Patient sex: F
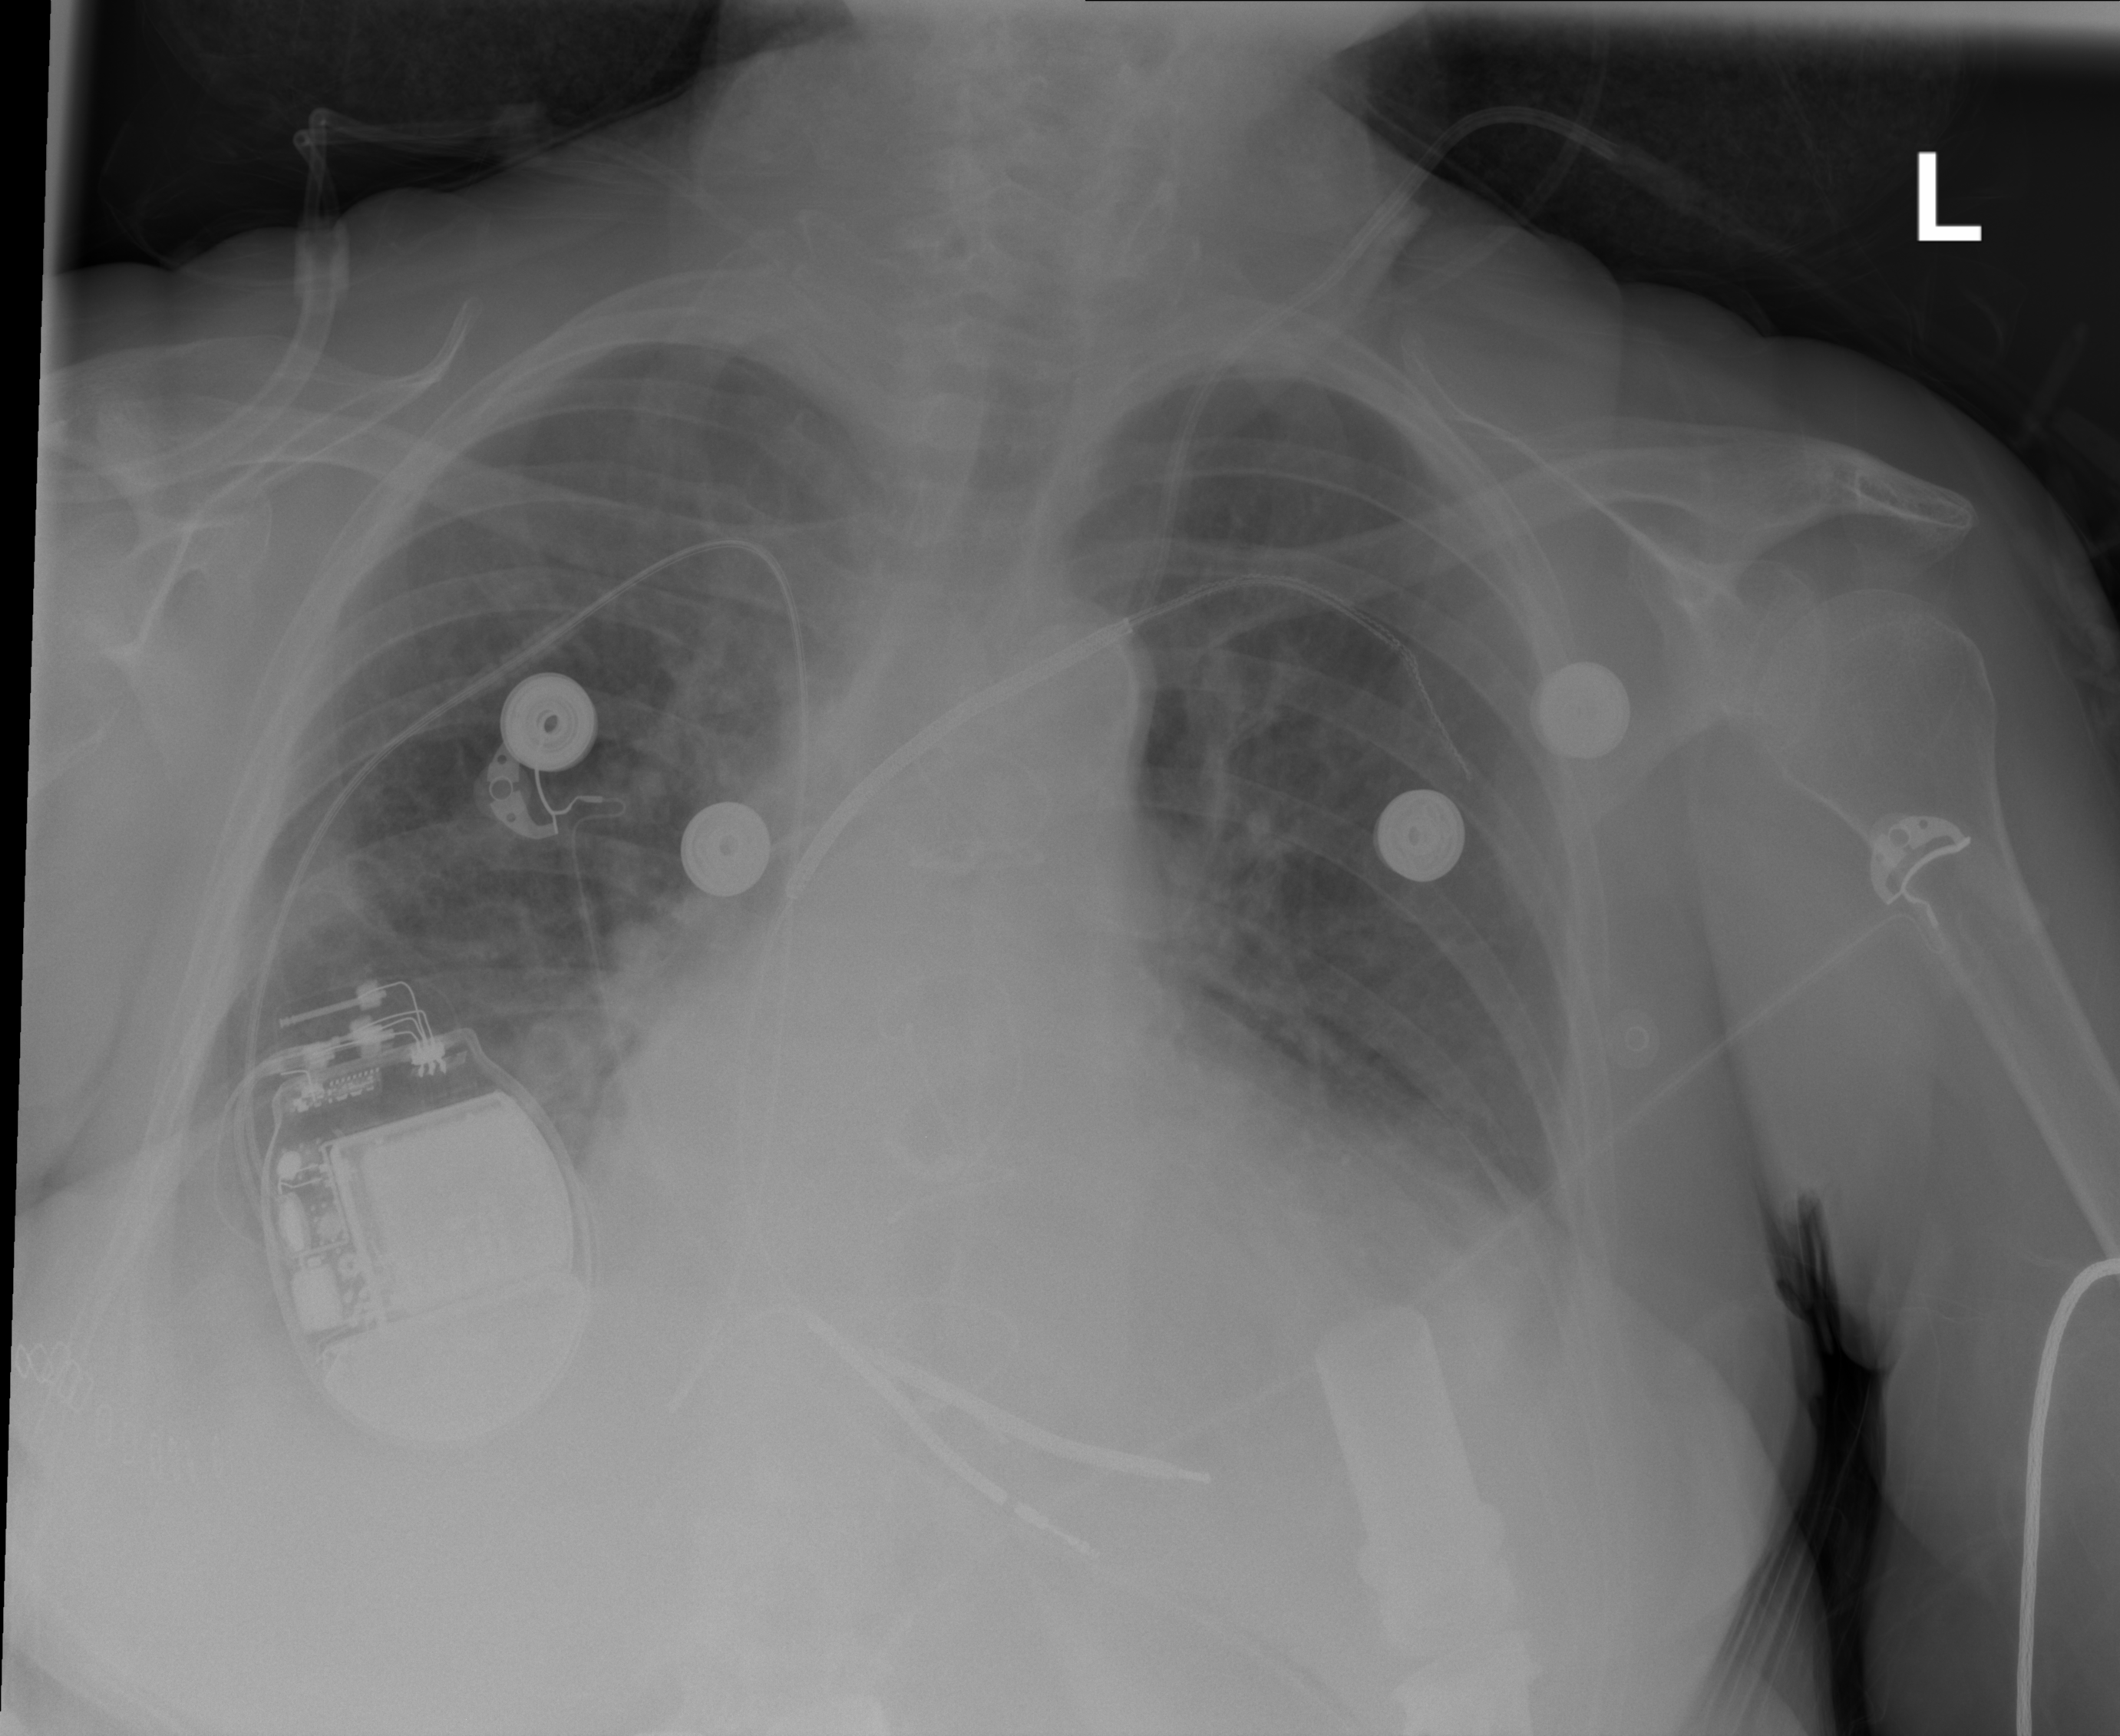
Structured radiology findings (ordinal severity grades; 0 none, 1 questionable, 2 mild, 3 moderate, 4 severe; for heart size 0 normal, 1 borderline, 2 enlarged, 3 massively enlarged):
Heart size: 2
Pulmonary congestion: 2
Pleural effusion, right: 0
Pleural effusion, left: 2
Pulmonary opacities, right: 0
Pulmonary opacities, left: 0
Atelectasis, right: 0
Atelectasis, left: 2